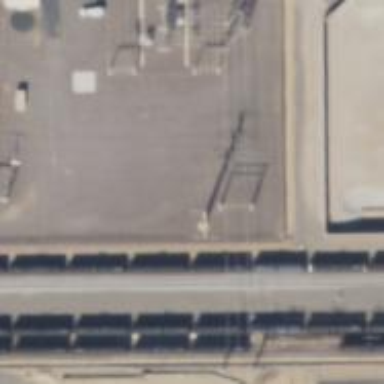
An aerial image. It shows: Power pole.